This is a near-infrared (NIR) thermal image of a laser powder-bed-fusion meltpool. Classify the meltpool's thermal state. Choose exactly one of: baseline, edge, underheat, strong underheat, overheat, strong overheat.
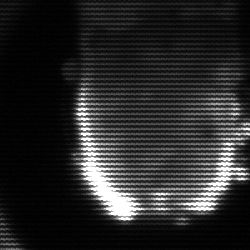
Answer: baseline